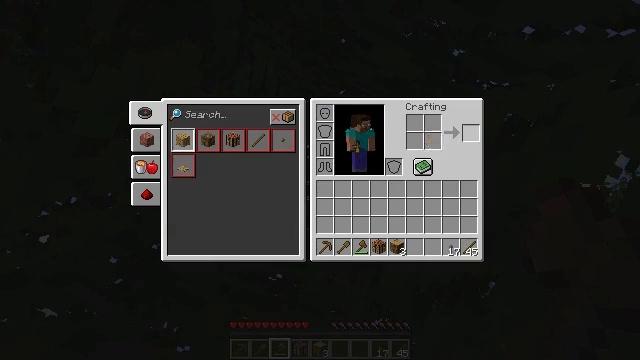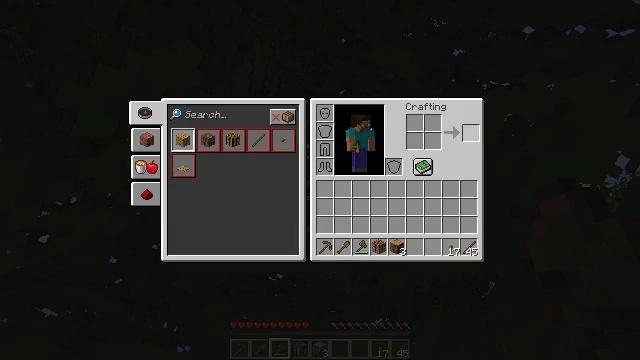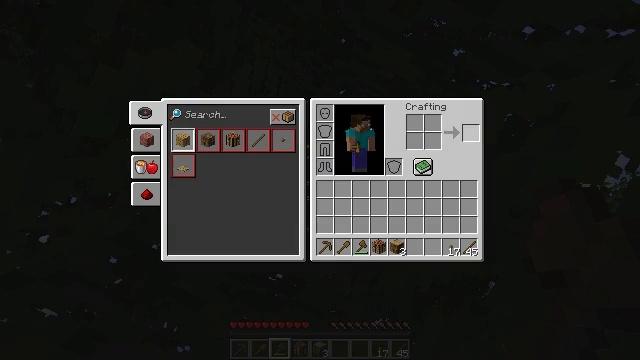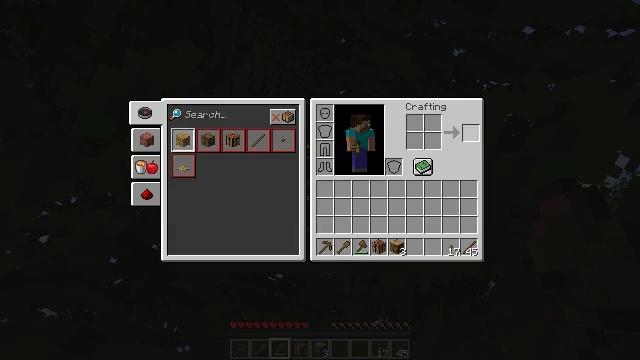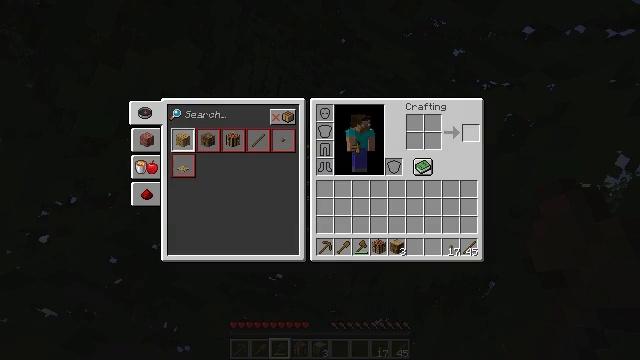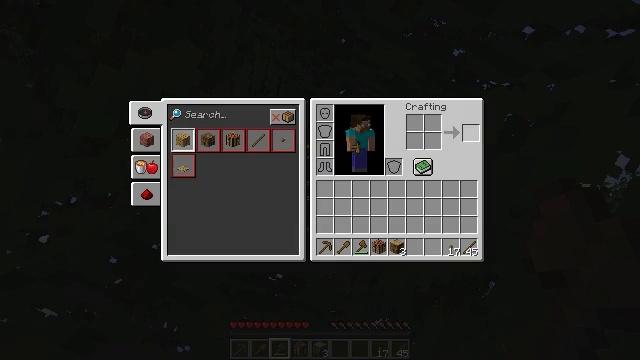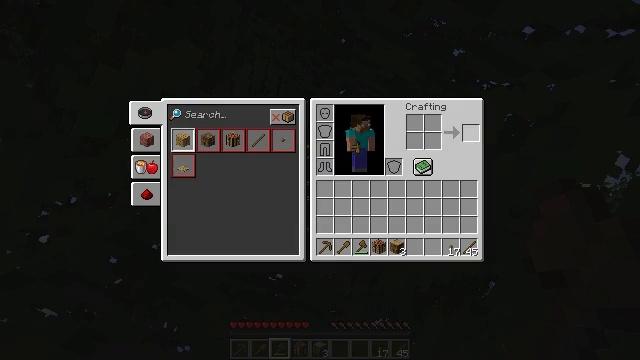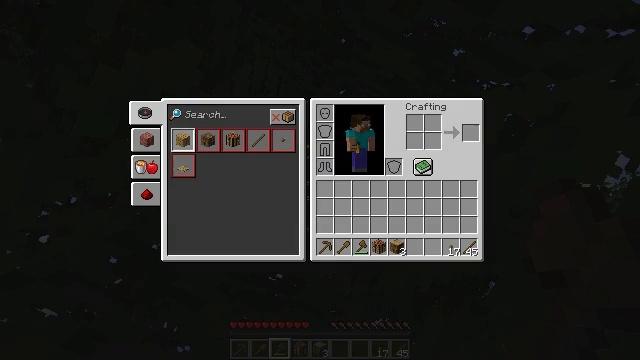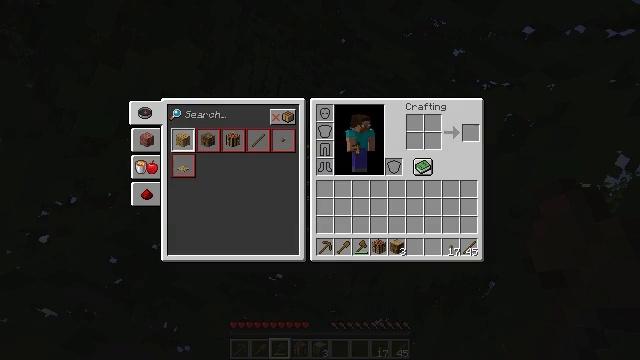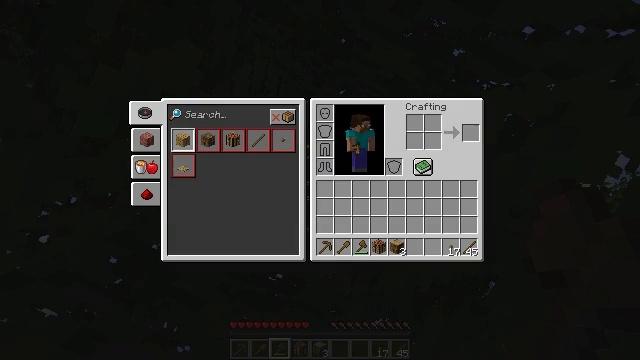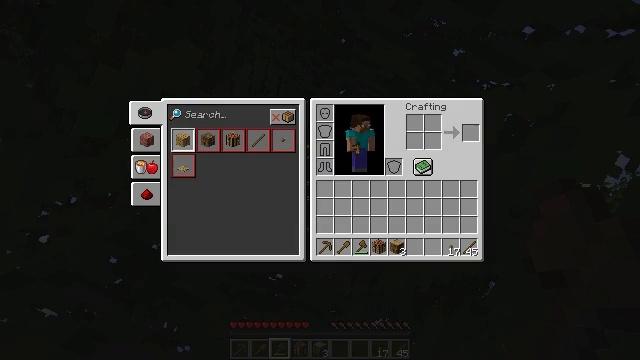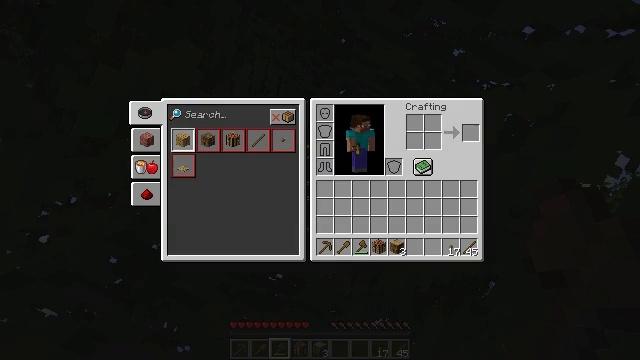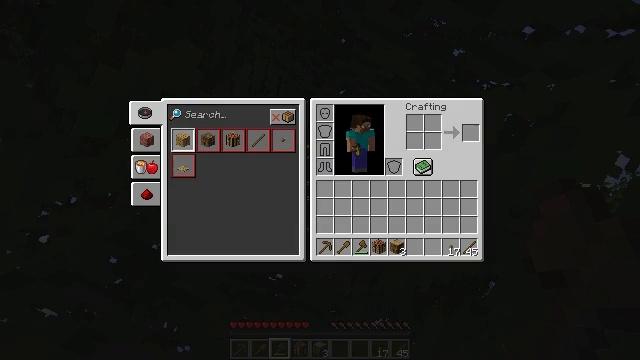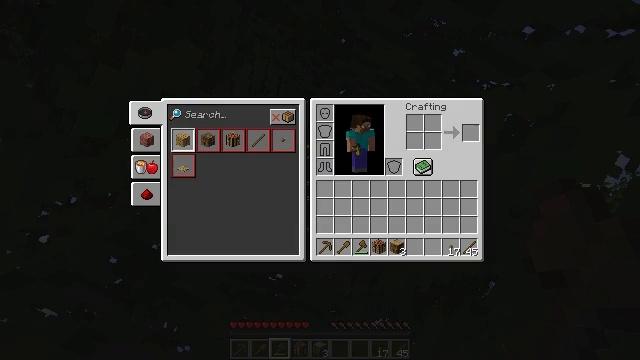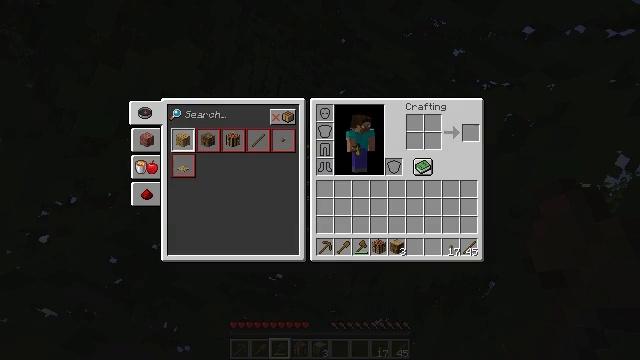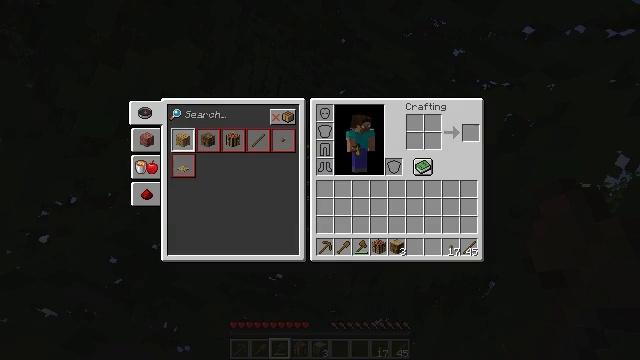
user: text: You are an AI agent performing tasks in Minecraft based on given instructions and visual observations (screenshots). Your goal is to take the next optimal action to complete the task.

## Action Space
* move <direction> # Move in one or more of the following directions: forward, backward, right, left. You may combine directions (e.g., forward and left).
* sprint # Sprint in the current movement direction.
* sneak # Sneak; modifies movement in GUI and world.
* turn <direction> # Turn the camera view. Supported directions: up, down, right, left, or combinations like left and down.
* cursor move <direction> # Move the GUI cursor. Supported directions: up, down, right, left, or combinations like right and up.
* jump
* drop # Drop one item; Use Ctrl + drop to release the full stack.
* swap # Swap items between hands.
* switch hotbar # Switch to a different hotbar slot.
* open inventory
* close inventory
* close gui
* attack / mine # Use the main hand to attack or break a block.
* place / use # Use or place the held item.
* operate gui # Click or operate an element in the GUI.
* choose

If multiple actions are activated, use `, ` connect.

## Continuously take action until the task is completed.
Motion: motion action
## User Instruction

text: Remove an oak button from the inventory.
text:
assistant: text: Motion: open gui
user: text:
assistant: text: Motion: no_op
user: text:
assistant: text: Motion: no_op
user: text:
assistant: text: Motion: no_op
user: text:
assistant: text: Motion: no_op
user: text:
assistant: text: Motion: no_op
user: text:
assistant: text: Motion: no_op
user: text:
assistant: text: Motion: no_op
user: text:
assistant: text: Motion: no_op
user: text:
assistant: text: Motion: no_op
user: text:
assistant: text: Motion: no_op
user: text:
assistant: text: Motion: no_op
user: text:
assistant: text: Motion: no_op
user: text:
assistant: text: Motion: no_op
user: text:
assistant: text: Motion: no_op
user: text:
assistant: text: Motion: no_op
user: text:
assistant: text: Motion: no_op
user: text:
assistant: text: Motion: no_op
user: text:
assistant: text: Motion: no_op
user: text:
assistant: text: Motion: close gui
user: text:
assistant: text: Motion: turn left and down
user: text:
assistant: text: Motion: turn left and down
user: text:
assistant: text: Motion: turn left and down
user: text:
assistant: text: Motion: turn left and down
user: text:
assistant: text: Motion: turn left
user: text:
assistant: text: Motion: no_op
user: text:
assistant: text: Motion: turn right and up
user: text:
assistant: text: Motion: turn right and down, open inventory
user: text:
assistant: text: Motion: cursor move right and down, open inventory
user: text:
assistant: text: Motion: cursor move right and down